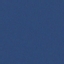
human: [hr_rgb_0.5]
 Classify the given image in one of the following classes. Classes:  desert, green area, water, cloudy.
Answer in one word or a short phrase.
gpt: water